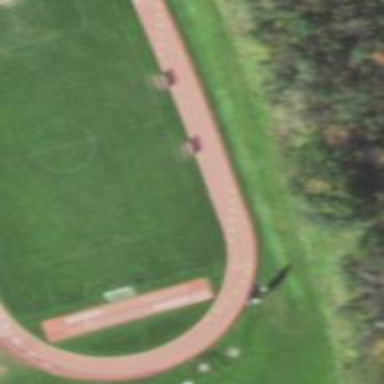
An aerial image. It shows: Track located within leisure land area.